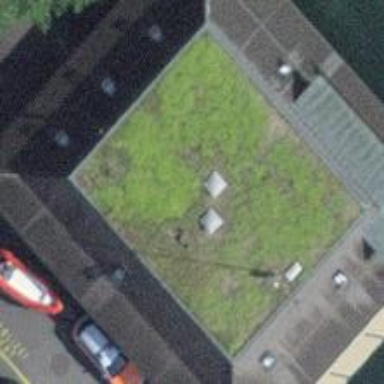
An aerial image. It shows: Police building.